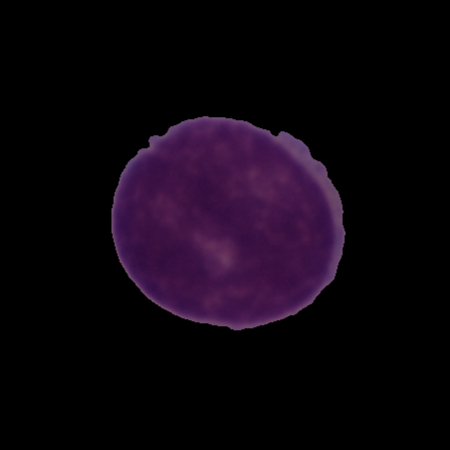
Label: cancer